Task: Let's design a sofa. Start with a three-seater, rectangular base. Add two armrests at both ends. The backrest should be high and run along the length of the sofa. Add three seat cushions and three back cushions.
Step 174:
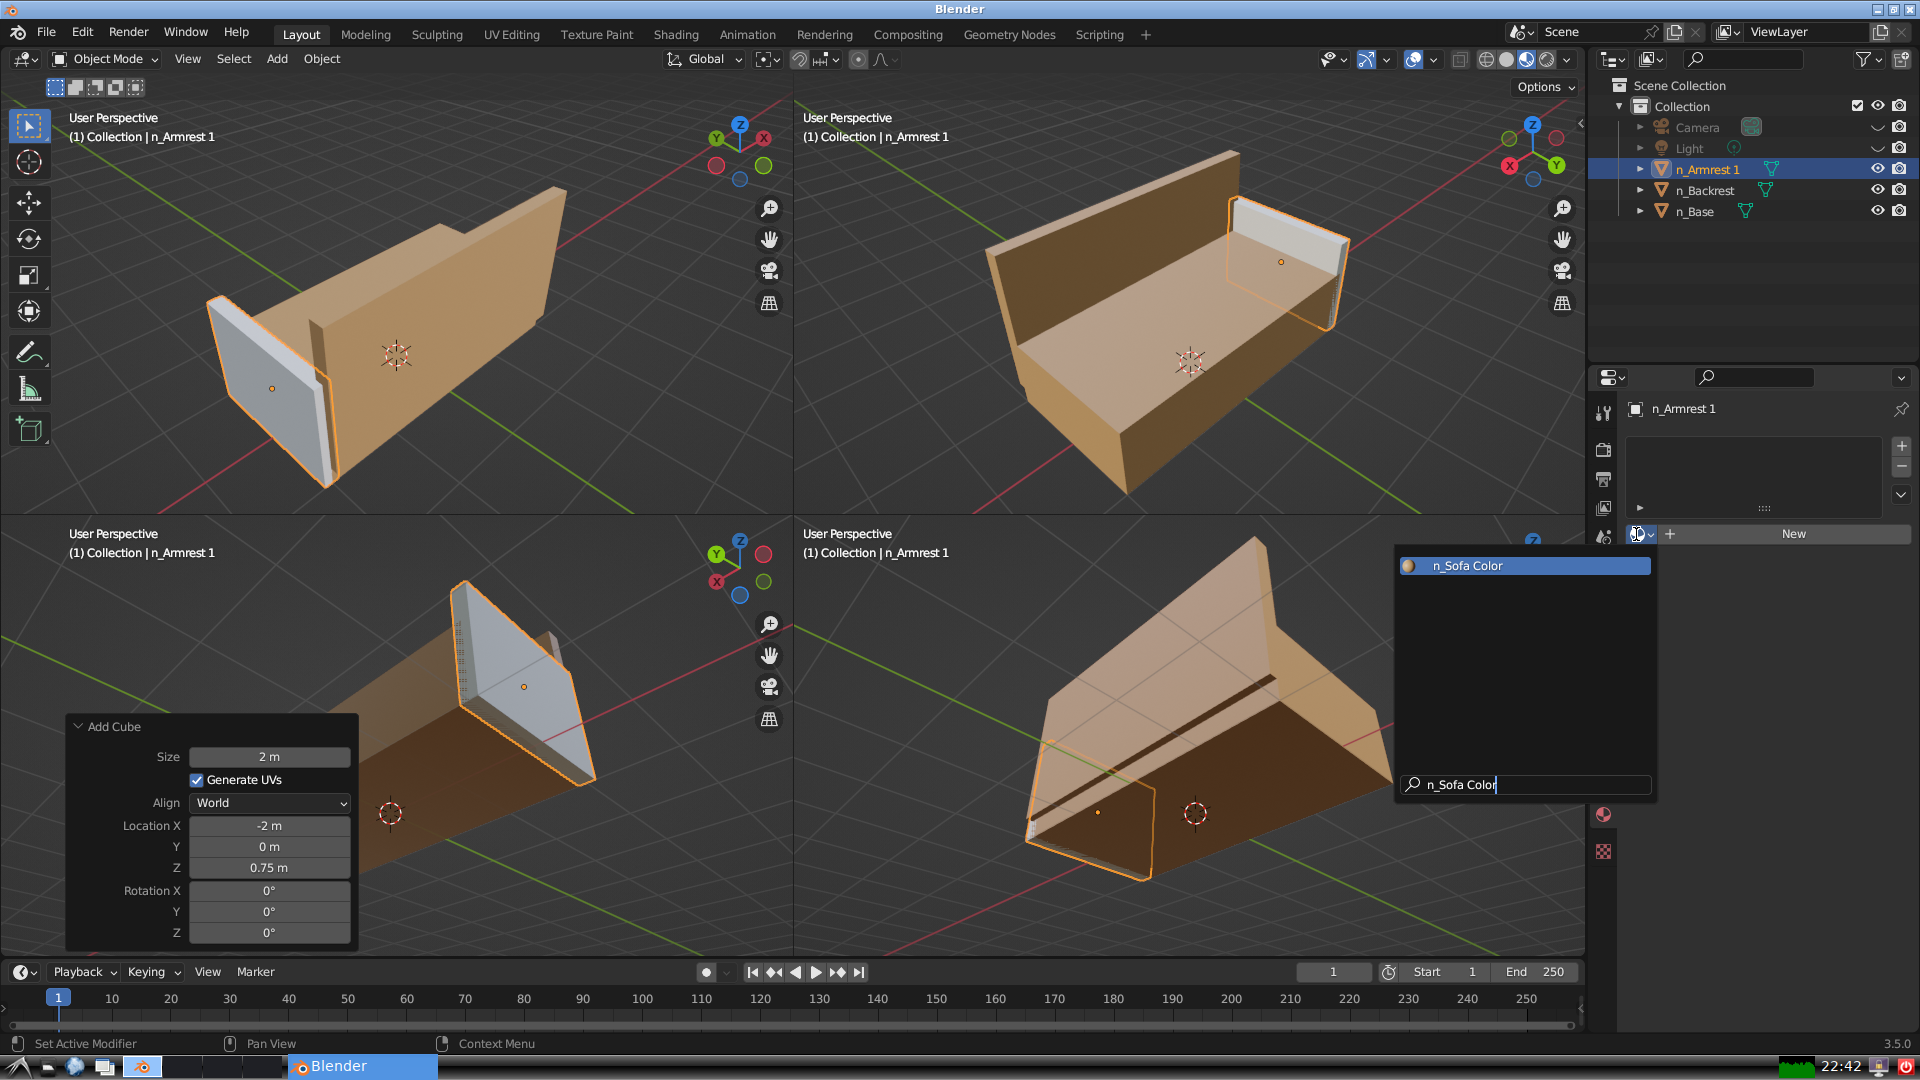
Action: {"key_press": ['Return']}